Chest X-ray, AP view. Patient: 41 years old, sex F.
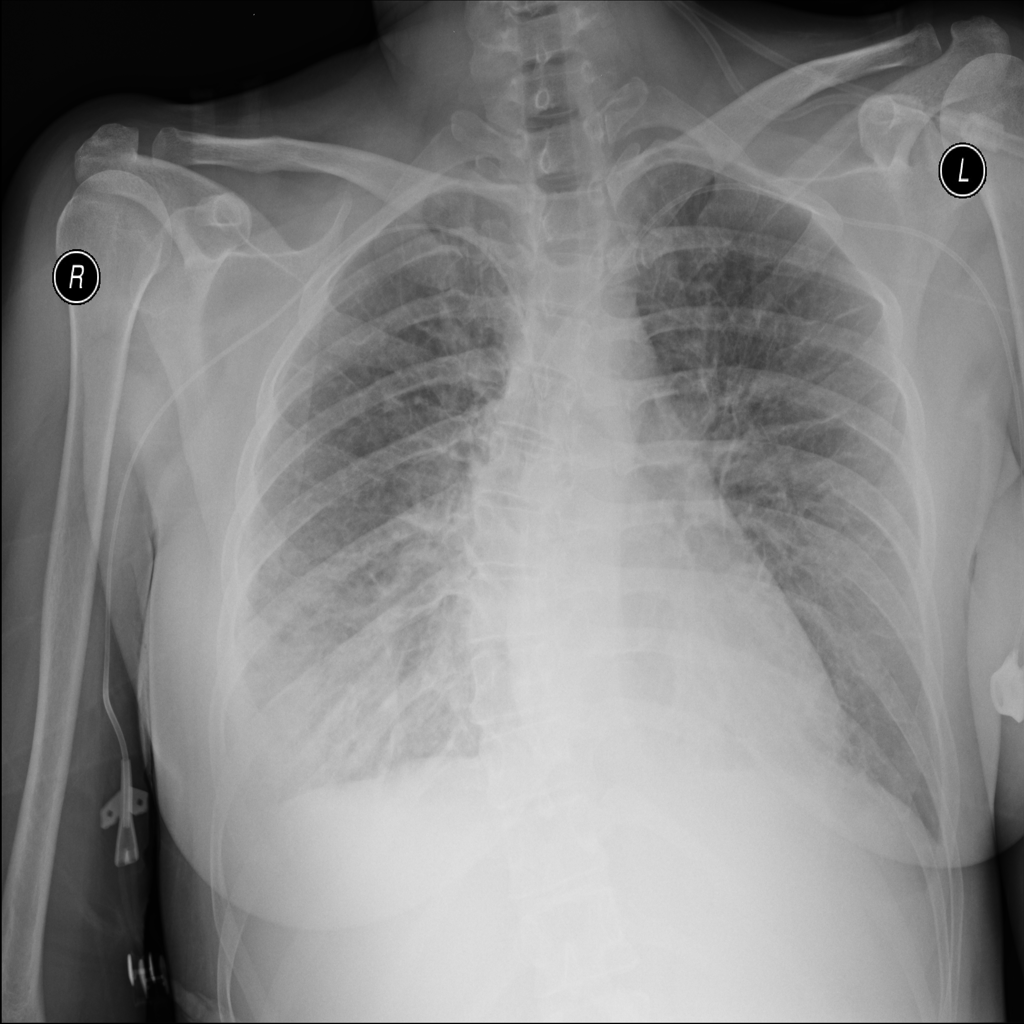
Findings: No Finding